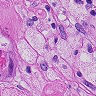
Metastatic tissue present: yes